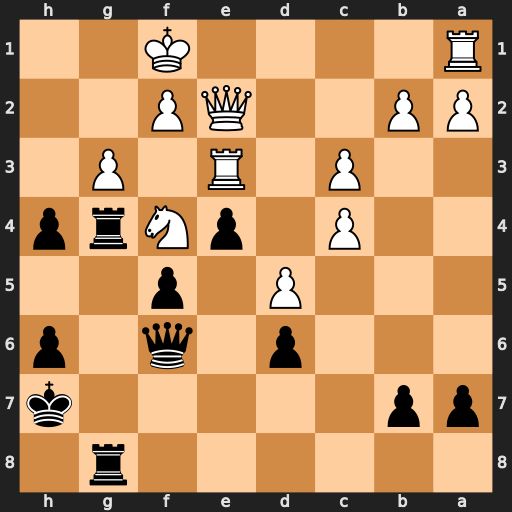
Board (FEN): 6r1/pp5k/3p1q1p/3P1p2/2P1pNrp/2P1R1P1/PP2QP2/R4K2
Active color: b
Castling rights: -
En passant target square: -
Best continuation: hxg3 fxg3 Rxf4+ gxf4 Qh4 Qg2 Rxg2